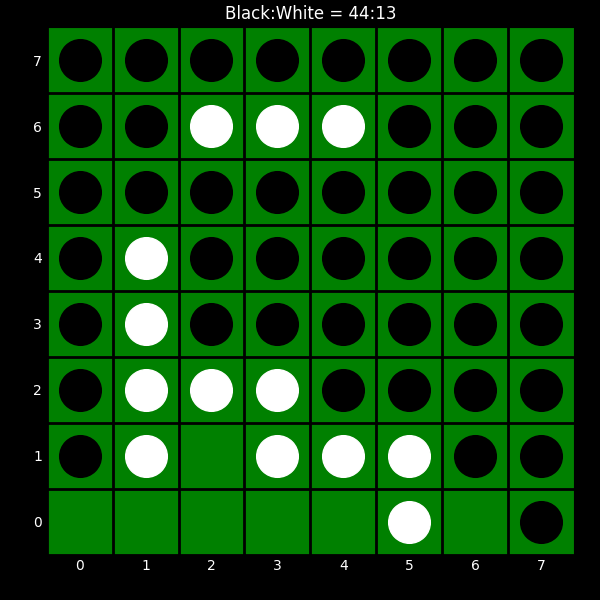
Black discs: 44
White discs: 13